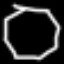
Label: octagon